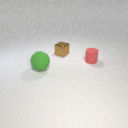
small brown metal cube behind large green rubber sphere